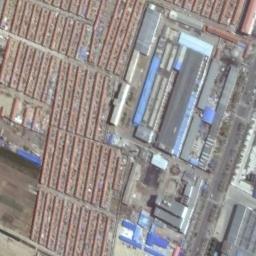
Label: industrial_area